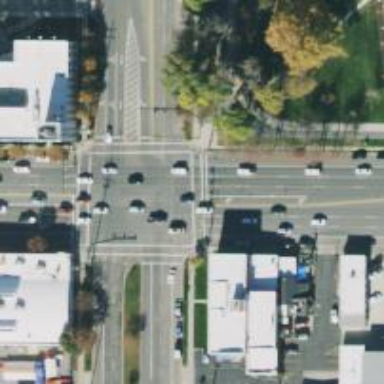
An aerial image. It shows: Crossing with line markings on the road.